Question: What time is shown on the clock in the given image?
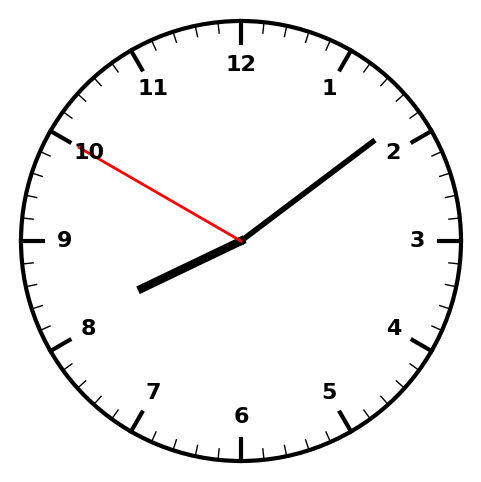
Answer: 08:08:50